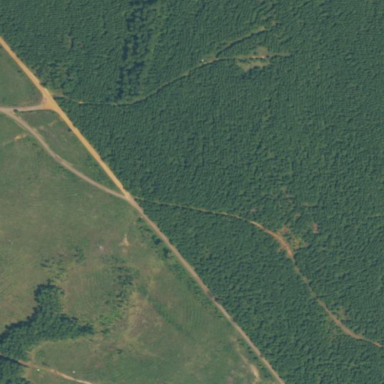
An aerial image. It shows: Evergreen forest with needle-leaved trees.